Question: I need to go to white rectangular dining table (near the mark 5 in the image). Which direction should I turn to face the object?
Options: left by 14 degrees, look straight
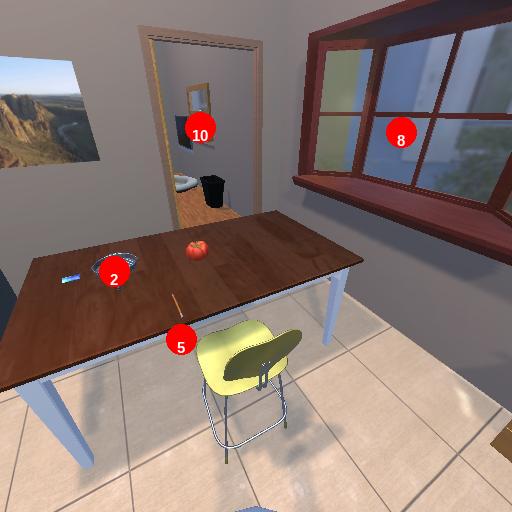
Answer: left by 14 degrees